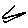
Label: zigzag